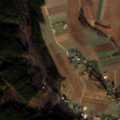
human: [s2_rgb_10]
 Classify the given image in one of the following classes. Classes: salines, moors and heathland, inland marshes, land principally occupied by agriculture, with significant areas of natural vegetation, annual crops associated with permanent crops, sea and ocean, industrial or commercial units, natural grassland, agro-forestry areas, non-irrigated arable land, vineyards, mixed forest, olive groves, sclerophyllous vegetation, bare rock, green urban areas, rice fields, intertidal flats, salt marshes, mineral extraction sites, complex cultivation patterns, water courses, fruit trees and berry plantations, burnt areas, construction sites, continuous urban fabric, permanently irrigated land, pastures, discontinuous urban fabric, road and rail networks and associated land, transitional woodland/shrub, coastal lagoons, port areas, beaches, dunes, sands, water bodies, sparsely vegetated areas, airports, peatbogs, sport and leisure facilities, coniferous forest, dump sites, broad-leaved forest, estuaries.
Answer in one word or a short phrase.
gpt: discontinuous urban fabric, non-irrigated arable land, coniferous forest, mixed forest